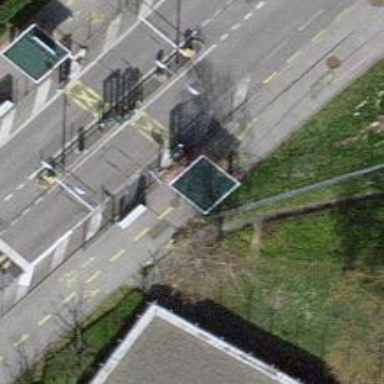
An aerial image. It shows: Asphalt cycleway passing through building tunnel. Both the cycleway and footway surfaces are asphalt.